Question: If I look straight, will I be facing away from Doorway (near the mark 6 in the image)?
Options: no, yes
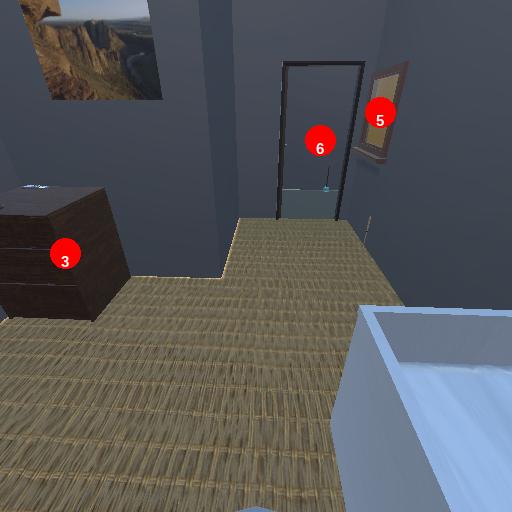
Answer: no